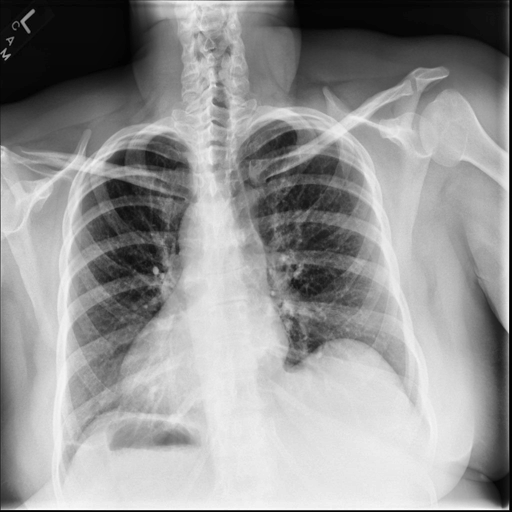
Finding: NORMAL